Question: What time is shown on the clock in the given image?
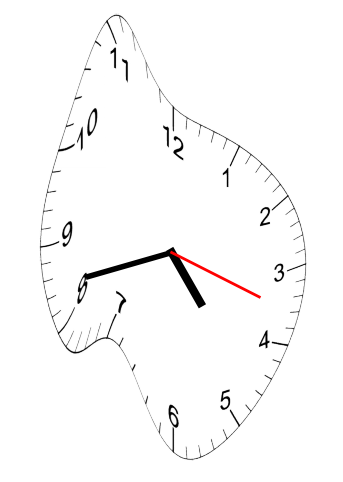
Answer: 04:42:18